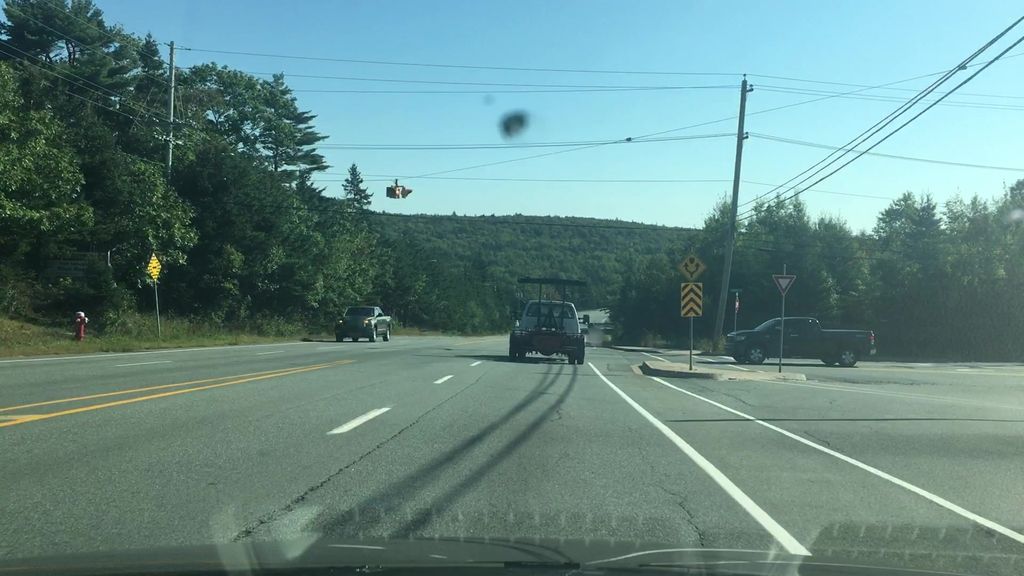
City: halifax